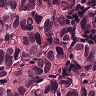
Metastatic tissue present: yes